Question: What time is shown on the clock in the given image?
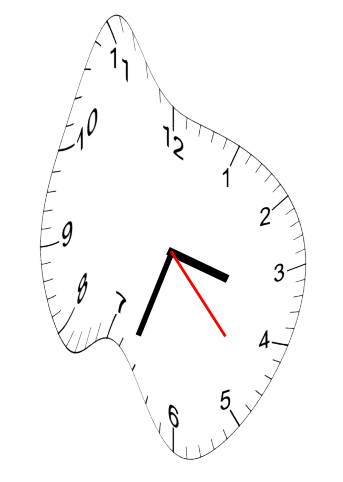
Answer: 03:33:23